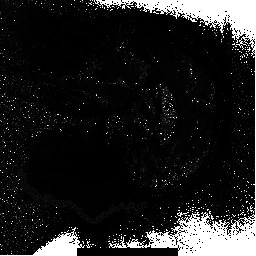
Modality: T2starmap
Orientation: sagittal
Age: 76
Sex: female
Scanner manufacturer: siemens
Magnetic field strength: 3 T
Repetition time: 0.043 s
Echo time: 0.00184 s